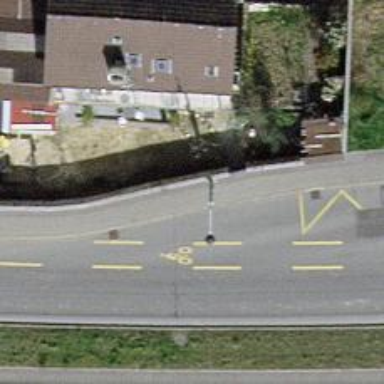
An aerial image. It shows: Asphalt sidewalk.